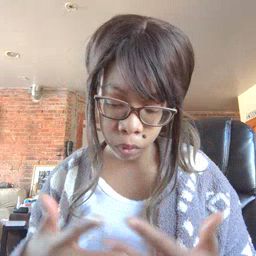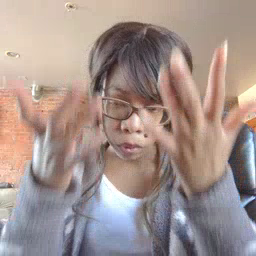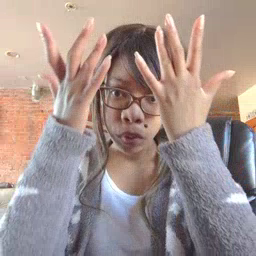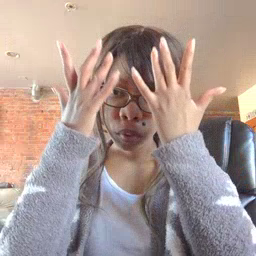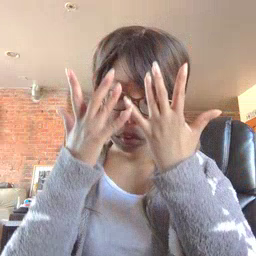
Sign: sad